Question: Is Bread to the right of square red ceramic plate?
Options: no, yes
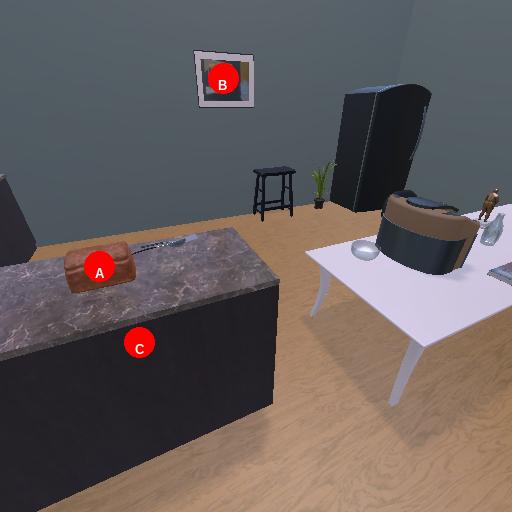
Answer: no